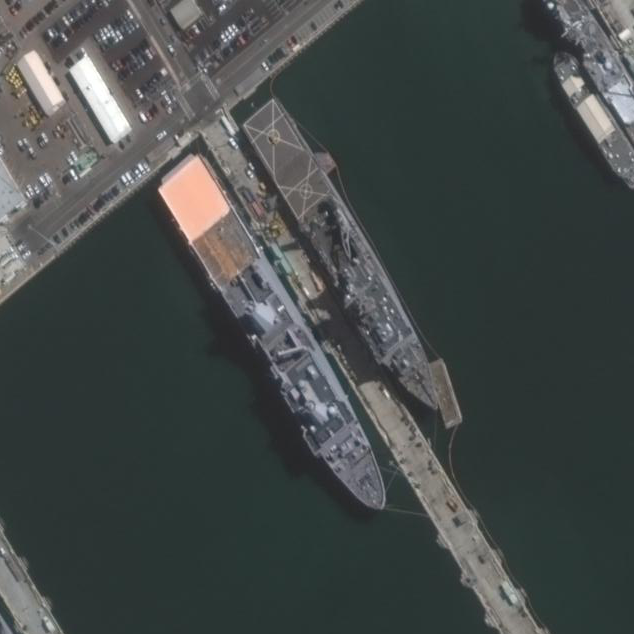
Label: combat